Aerial crown-view tile of a tropical tree (Barro Colorado Island, Panama), acquired 20240813:
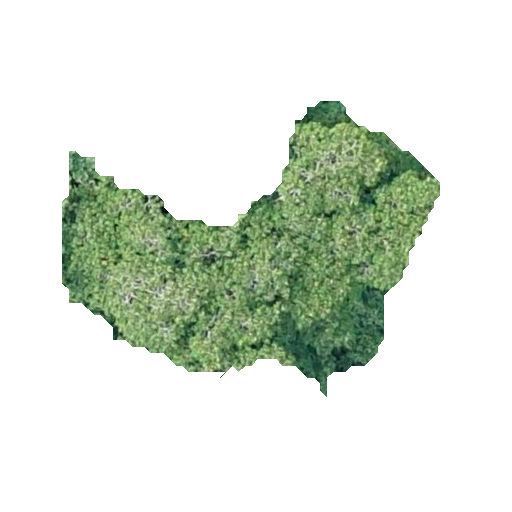
Species: Hura crepitans
GBIF accepted scientific name: Hura crepitans
Crown area: 94.409 m²